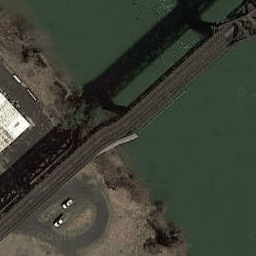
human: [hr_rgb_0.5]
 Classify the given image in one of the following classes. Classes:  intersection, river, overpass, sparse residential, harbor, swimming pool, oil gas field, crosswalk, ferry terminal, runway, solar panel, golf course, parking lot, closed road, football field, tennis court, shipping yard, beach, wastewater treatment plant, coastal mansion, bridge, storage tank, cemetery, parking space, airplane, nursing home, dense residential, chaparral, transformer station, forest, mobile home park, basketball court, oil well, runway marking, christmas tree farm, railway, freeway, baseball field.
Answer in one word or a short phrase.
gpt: bridge